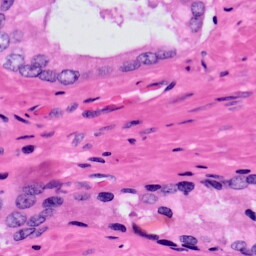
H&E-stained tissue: Prostate